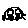
Label: car